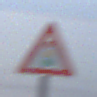
Verkehrszeichen: Lichtzeichenanlage
Umgebung: Outdoor, Nature
Tageszeit: MorningAfternoon
Wetter: Overcast
Licht: Natural
Jahreszeit: NotSpecified
Kontrast: LowContrast